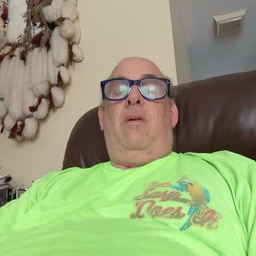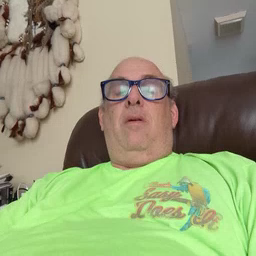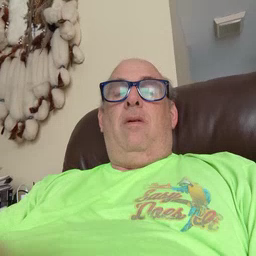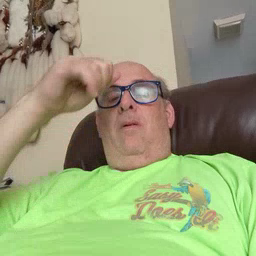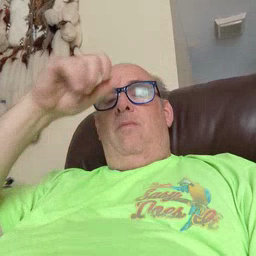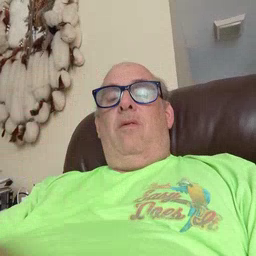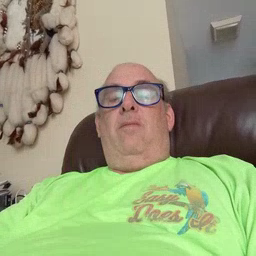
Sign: brother